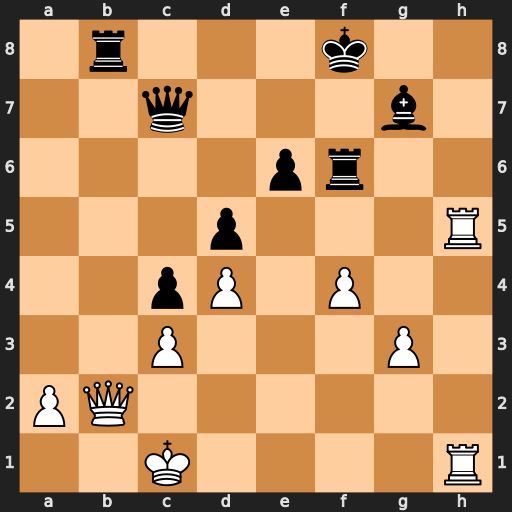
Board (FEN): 1r3k2/2q3b1/4pr2/3p3R/2pP1P2/2P3P1/PQ6/2K4R
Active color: w
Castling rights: -
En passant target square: -
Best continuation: Rh8+ Bxh8 Rxh8+ Kg7 Rxb8